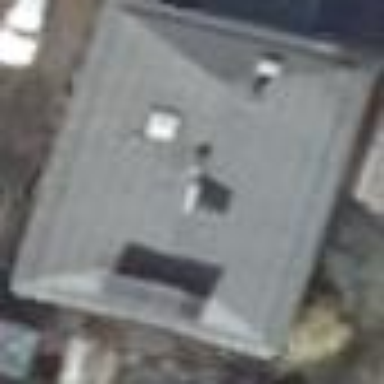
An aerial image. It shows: Residential building with flat roof.